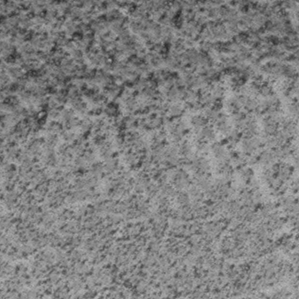
Label: frost